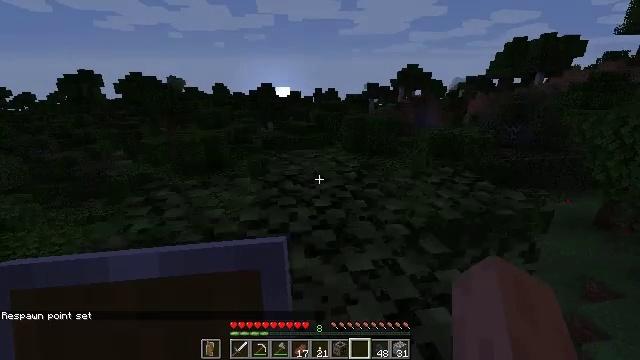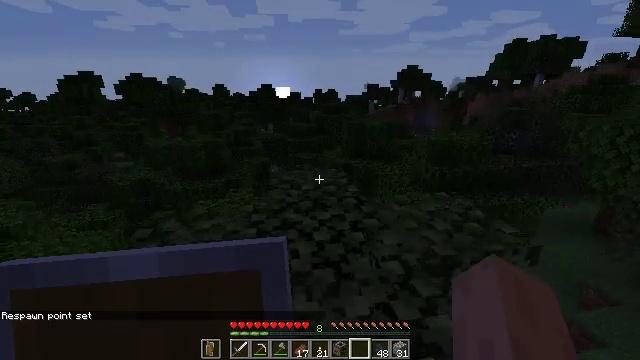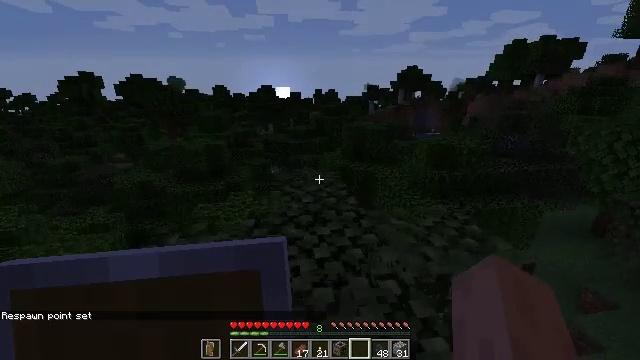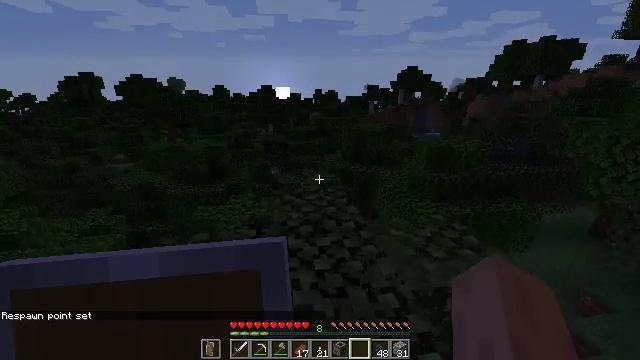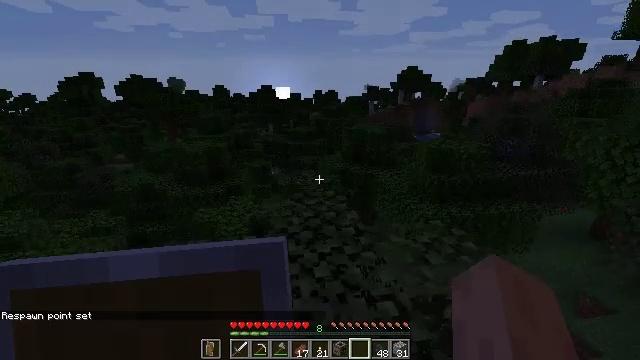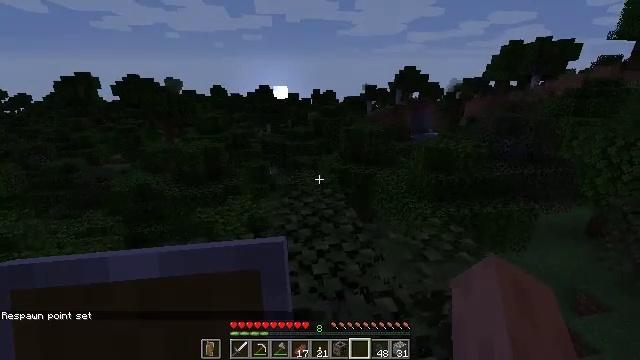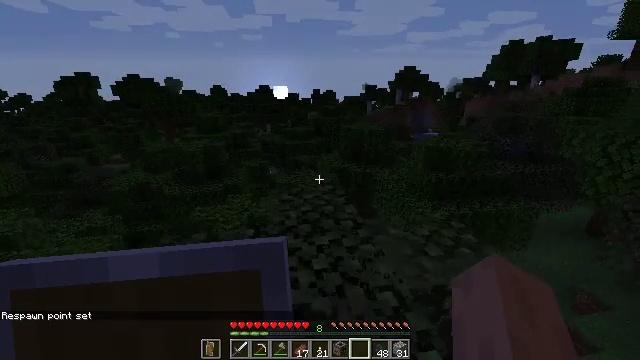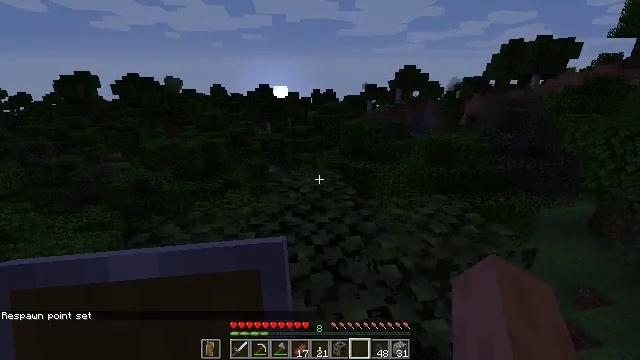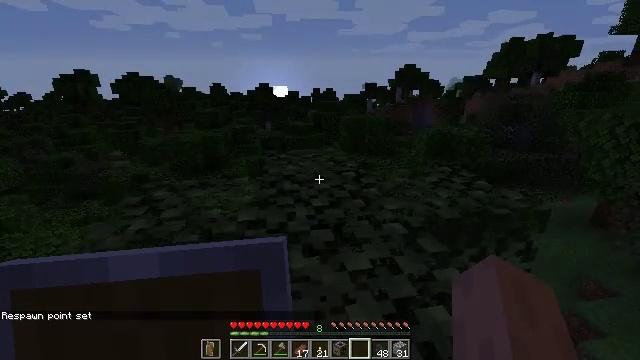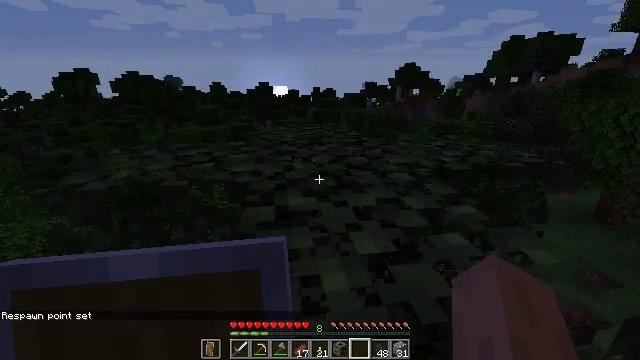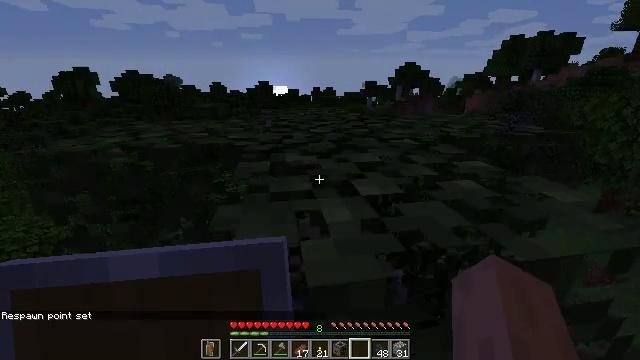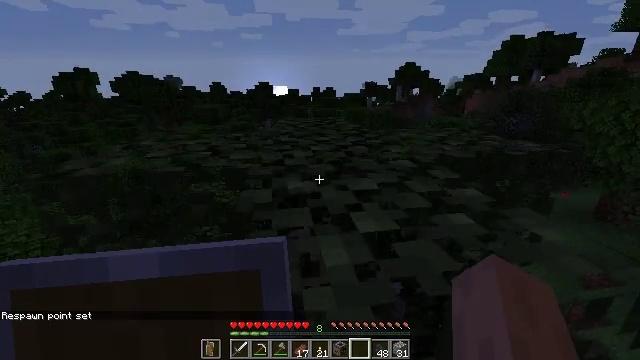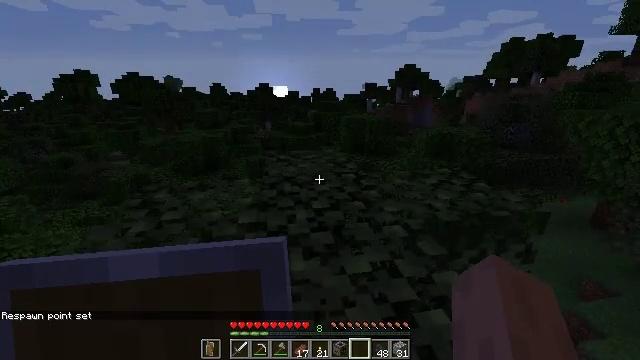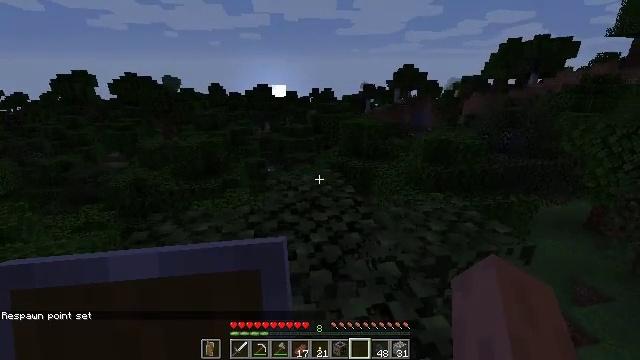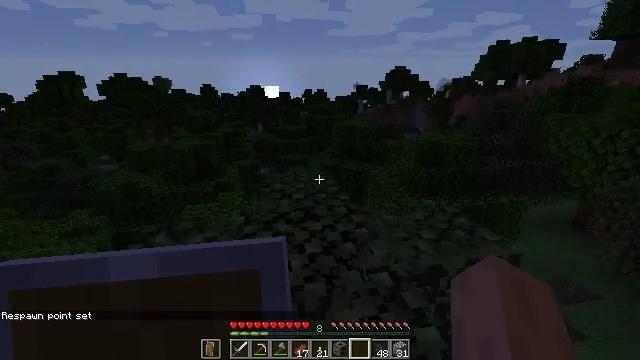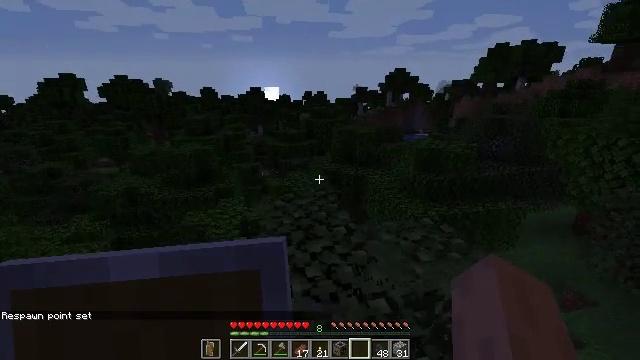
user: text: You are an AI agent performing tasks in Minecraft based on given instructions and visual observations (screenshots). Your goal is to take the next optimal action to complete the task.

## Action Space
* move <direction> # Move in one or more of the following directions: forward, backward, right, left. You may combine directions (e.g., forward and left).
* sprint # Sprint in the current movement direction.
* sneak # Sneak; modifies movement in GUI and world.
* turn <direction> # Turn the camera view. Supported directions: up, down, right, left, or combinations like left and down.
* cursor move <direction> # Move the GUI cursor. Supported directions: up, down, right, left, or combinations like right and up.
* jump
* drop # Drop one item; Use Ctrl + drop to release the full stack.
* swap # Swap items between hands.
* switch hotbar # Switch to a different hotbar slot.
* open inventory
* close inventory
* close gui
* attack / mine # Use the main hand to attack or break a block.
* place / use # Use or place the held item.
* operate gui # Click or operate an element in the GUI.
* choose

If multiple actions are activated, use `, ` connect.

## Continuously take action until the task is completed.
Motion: motion action
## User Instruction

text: Gather the pink bed into your inventory.
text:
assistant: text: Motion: jump
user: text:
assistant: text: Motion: jump
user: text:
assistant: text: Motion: jump
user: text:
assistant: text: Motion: jump
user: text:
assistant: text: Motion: jump
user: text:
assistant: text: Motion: jump
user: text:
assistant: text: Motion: jump
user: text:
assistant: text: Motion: jump
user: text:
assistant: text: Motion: jump
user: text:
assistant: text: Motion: jump
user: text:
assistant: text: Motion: jump
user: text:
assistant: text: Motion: jump
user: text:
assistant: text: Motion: jump
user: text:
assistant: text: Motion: turn right, jump
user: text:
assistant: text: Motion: jump
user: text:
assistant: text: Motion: turn left, jump
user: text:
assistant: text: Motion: turn left and up, jump
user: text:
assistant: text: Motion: turn left and up, jump
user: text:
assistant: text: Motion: turn left and up, jump
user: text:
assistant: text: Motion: turn left, jump
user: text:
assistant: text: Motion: jump
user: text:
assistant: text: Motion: jump
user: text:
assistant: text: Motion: jump
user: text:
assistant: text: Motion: jump
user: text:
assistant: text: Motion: jump
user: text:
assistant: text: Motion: jump
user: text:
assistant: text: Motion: jump
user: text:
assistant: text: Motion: jump
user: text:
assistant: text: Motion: no_op
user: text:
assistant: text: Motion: no_op